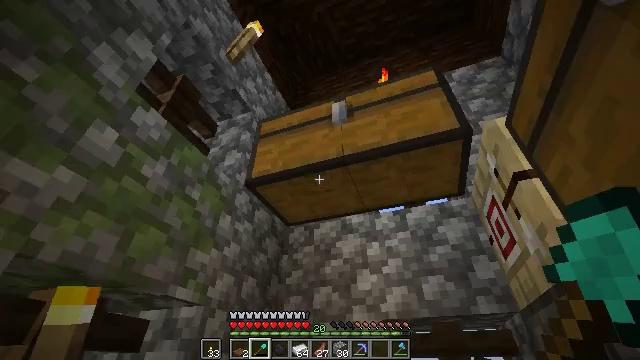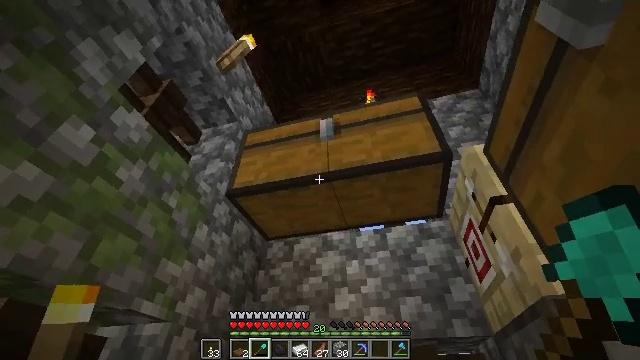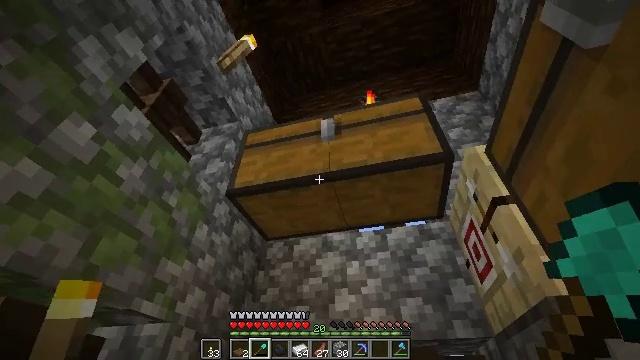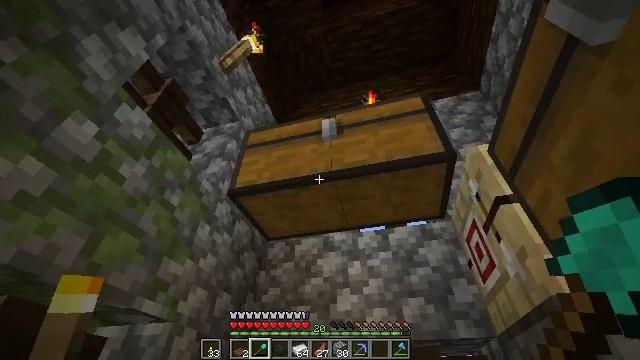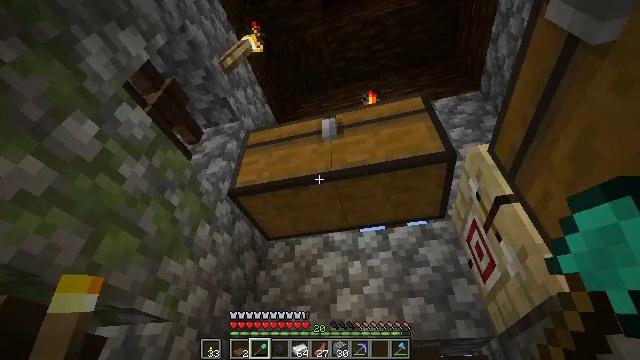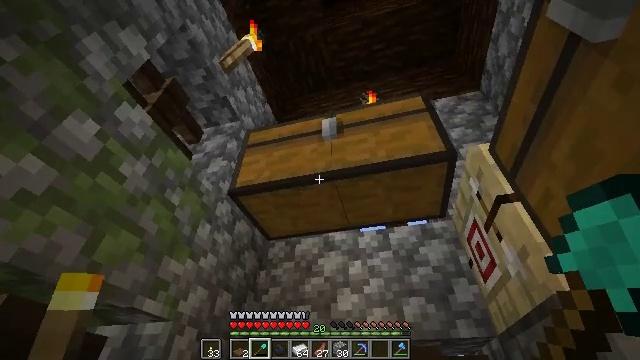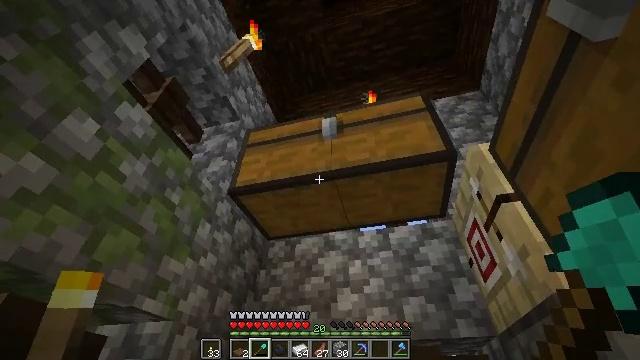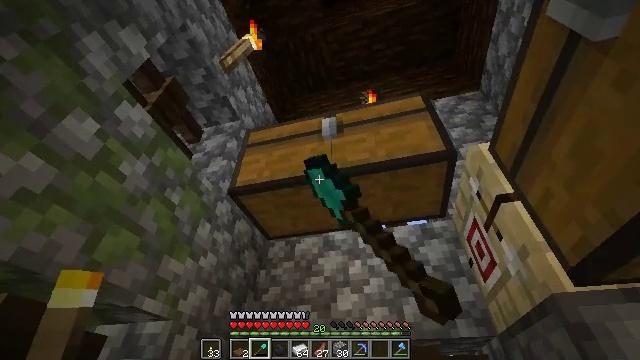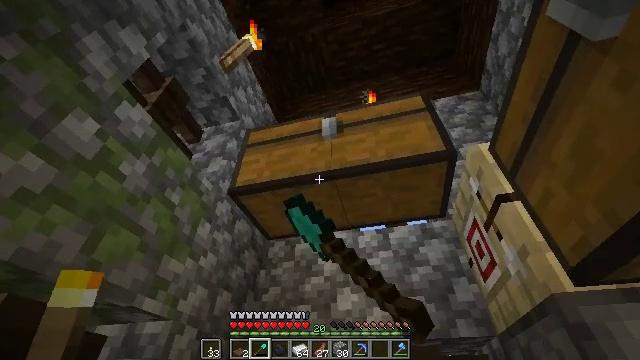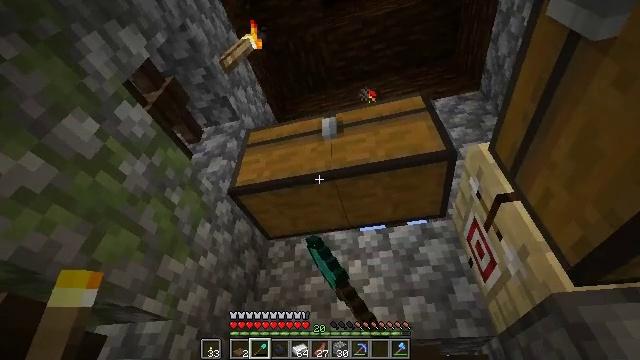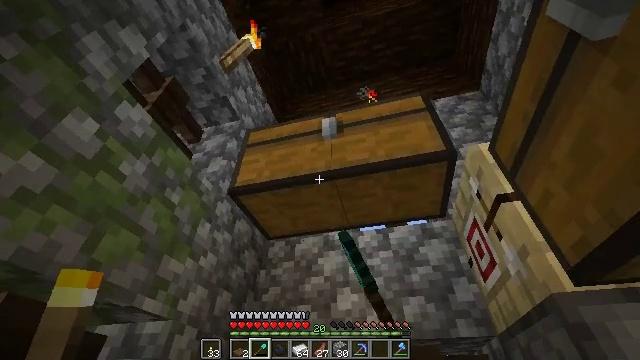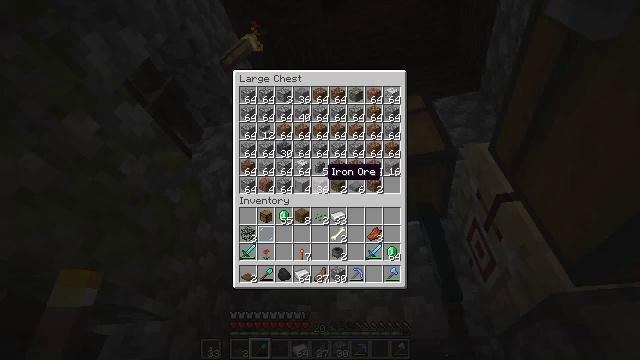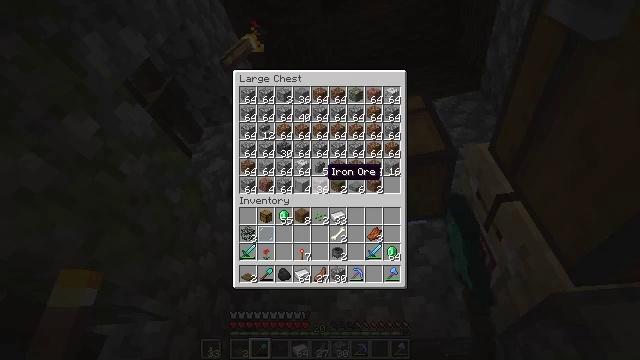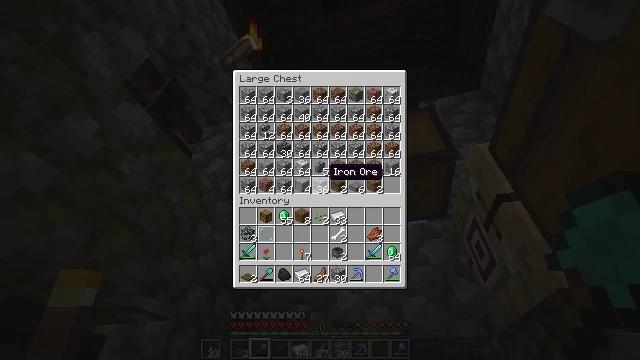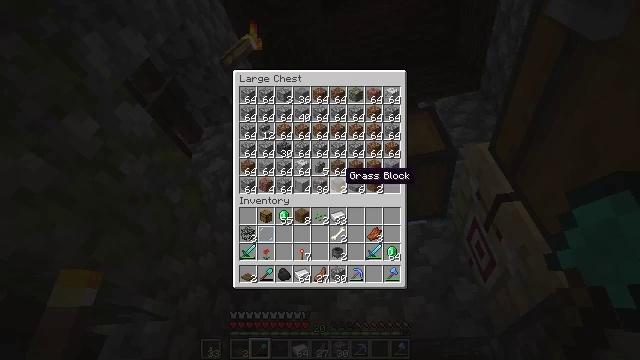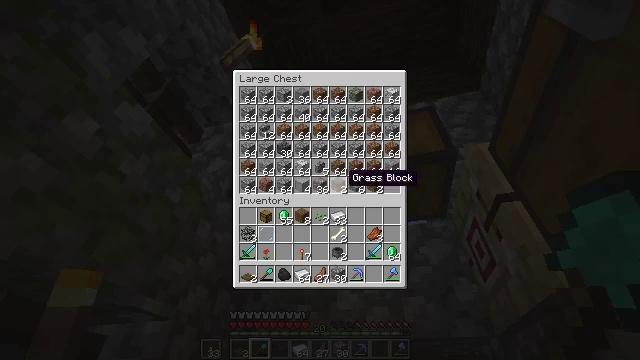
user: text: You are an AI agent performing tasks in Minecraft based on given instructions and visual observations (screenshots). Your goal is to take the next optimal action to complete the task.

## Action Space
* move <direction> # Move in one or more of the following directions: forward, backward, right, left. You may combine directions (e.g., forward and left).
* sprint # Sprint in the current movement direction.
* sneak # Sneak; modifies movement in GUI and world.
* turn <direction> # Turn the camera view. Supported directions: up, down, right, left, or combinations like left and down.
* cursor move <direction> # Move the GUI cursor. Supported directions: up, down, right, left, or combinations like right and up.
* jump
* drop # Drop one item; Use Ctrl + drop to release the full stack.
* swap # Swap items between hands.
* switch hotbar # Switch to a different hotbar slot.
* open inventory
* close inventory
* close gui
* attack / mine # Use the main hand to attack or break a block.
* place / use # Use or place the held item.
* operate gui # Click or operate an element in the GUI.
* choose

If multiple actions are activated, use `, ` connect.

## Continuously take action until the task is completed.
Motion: motion action
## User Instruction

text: Craft a light gray carpet.
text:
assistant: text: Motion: turn right and up
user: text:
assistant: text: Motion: no_op
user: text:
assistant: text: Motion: no_op
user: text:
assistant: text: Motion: no_op
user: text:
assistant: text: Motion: no_op
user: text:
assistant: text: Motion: use / place
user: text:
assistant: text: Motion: use / place
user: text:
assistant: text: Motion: use / place
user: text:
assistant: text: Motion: no_op
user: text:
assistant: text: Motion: no_op
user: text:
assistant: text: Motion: no_op
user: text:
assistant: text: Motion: no_op
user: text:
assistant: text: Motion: no_op
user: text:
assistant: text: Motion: cursor move right
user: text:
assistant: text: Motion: no_op
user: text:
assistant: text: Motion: no_op
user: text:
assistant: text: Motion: no_op
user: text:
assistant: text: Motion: no_op
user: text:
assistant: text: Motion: no_op
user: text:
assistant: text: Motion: no_op
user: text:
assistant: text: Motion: cursor move right
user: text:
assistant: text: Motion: cursor move right
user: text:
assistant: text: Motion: no_op
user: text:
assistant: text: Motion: no_op
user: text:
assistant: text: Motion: no_op
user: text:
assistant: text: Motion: no_op
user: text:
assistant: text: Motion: no_op
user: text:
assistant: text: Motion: no_op
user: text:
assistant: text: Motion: no_op
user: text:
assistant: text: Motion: turn right